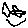
Label: bird